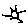
Label: sun